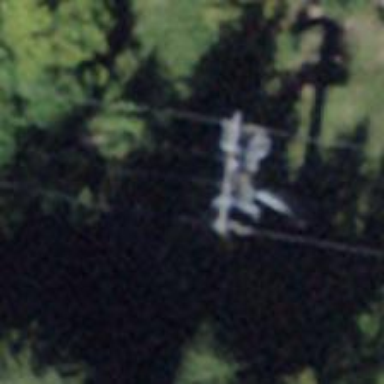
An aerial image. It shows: Pylon for aerialway.